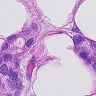
Metastatic tissue present: yes